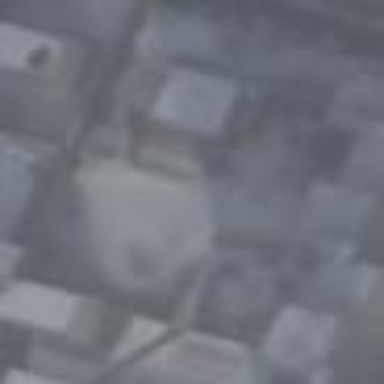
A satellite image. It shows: View of roof of building.